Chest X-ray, AP view. Patient: 57 years old, sex M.
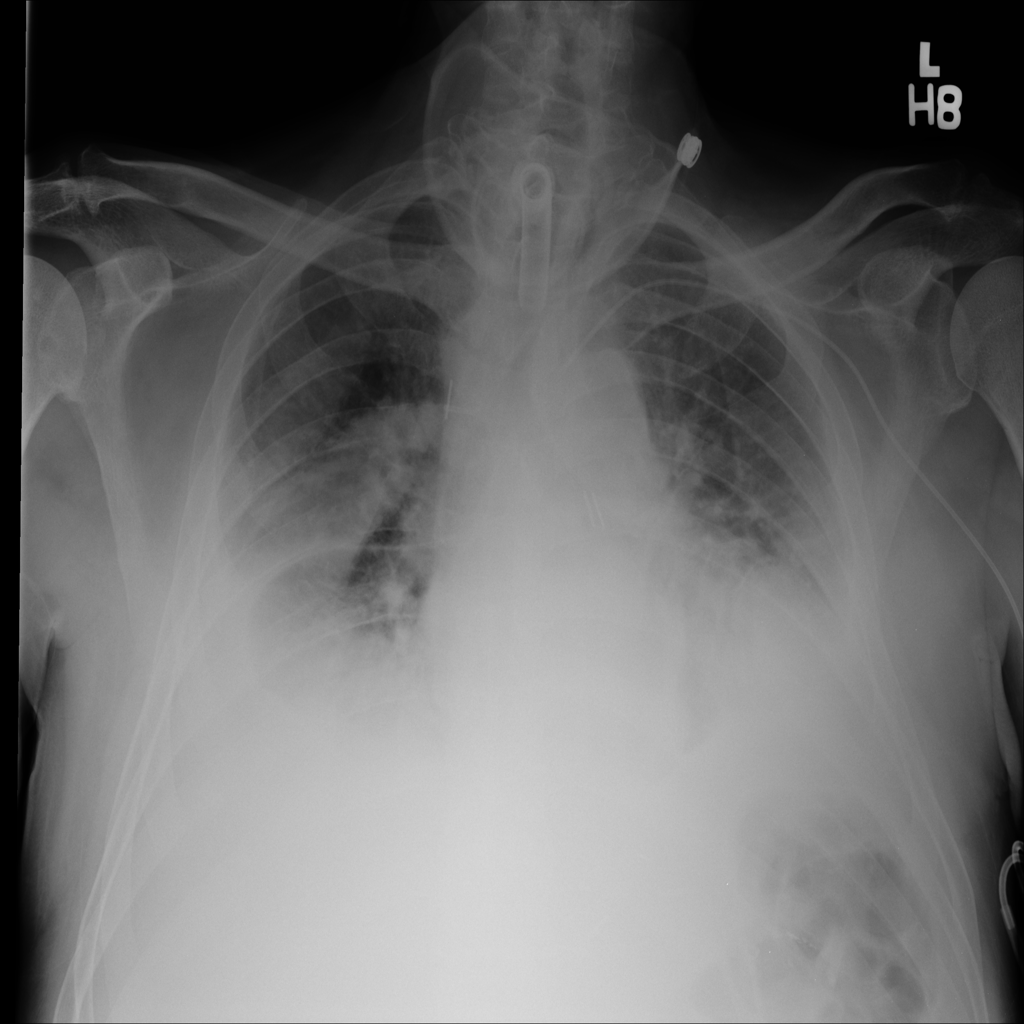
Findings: No Finding